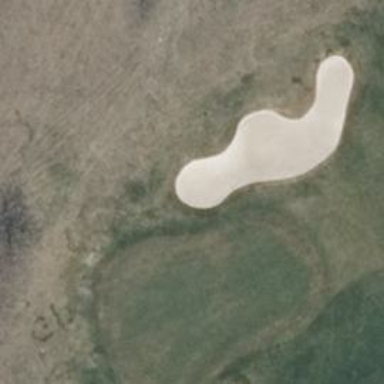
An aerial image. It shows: Golf green.